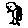
Label: bird